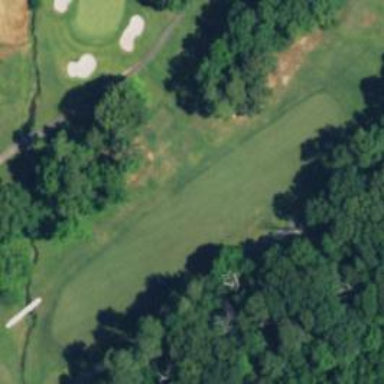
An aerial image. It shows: View of golf hole.